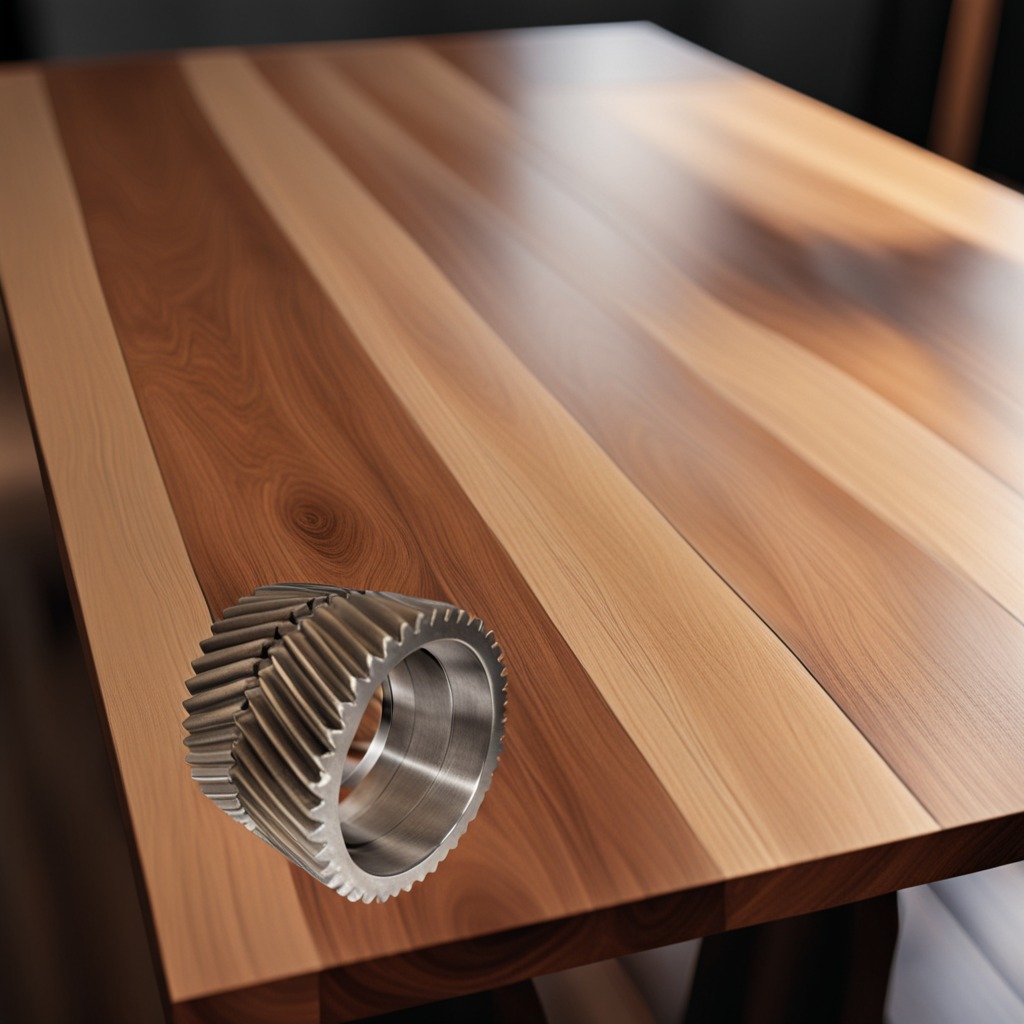
A steel gear with teeth is lying on a wooden table.